Field crop: maize
Growth stage: 2
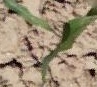
Species: maize